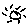
Label: sun